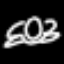
Label: frog